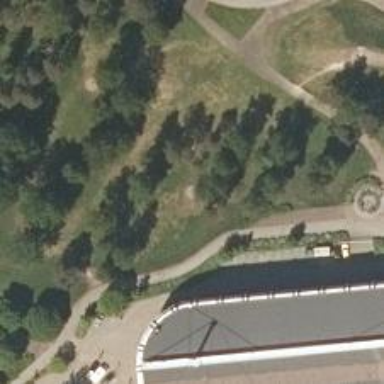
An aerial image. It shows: Disc golf basket.